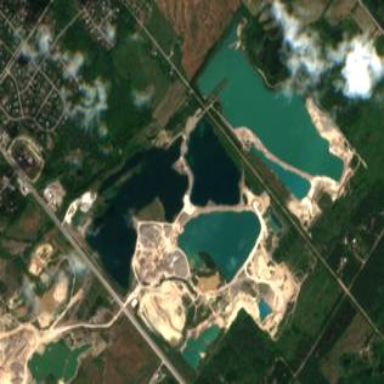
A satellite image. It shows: Quarry area.